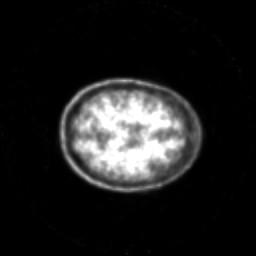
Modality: PET
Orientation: axial
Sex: female
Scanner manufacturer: siemens